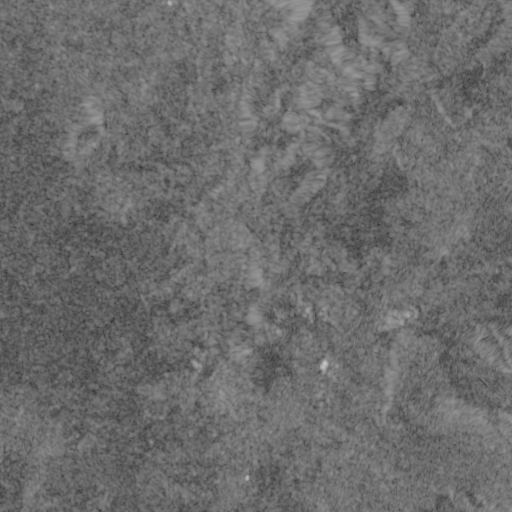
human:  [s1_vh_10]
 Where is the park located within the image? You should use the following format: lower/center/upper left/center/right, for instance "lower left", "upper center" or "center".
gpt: The park is located in the lower center of the image.
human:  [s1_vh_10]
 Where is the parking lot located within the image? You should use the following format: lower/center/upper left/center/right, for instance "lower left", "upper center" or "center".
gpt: The parking lot is located in the upper right of the image.
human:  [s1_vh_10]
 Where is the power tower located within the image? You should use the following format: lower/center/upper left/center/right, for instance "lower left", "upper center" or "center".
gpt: The power tower is located in the lower right of the image.
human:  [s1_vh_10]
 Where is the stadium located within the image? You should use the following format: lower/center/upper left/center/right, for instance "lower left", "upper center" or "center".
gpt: The stadium is located in the lower center of the image.
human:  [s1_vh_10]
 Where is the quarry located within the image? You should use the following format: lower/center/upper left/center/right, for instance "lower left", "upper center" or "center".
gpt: There is no quarry in the image.

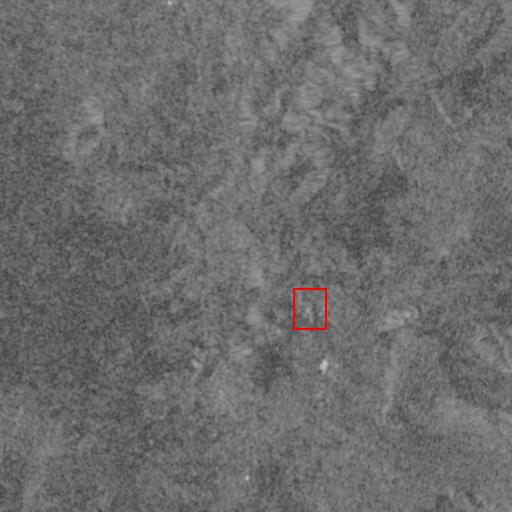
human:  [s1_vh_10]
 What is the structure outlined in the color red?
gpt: The structure outlined in red is a quarry.
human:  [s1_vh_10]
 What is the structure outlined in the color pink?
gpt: There is no pink outline.